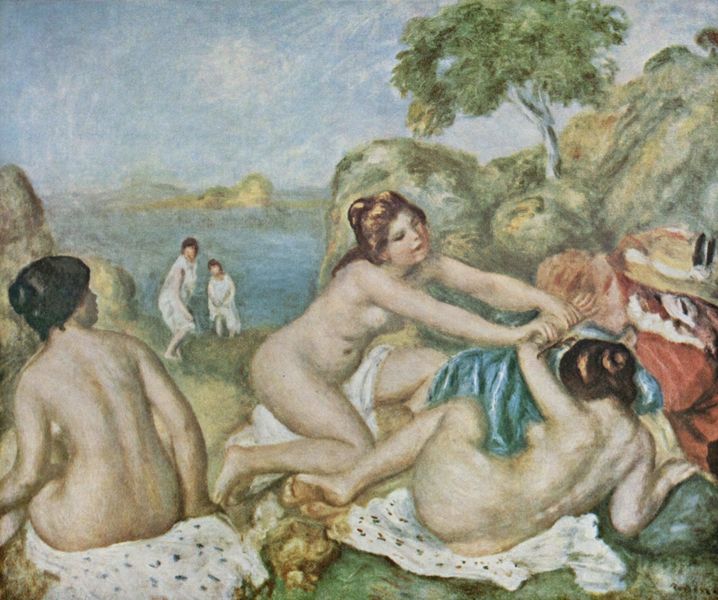
Titel: Drei badende Mädchen mit Krabbe
Künstler: Pierre Auguste Renoir
Standort: Cleveland (Ohio)
Institution: The Cleveland Museum of Art
Schlagwörter: akt, baum, berg, blau, felsen, gemälde, haut, himmel, kampf, kopf, meer, nackt, wasser, weiß, wolken, akte, baden, badende, bäume, fluss, frauen, grün, impressionismus, landschaft, mädchen, ocker, see, sitzen, teich, ufer, braun, brust, busen, damen, frau, frisur, frisuren, grau, hut, kleider, mund, pastell, renoir, rücken, schwarz, türkis, blick, gras, rasen, rot, tuch, wiese, beige, malerei, muster, arme, band, gesicht, inkarnat, kleidung, knoten, stein, steine, bild, hände, öl, hügel, kalt, natur, gehen, sonne, insel, land, figur, gewand, haare, realismus, reich, stoff, tücher, decke, drei, gewänder, rosa, kinder, beine, fell, bein, brüste, dutt, füße, hintern, küste, rückenansicht, sommer, strand, liegen, warm, berge, fels, gebirge, figuren, französisch, böschung, spielen, strohhut, nah, handtuch, handtücher, maler, nabel, bauch, laken, nackte, bauchnabel, erotik, oberschenkel, schenkel, bucht, gemustert, bad, spiel, zusehen, nacktheit, hautfarbe, fuss, fkk, wirbelsäule, streit, rosig, kämpfen, sonnig, necken, verwischt, felle, romantisch, weich, zuschauen, spaß, bergsee, unterschenkel, sonnen, ringen, decken, anfassen, fleischfarben, lupfen, impresionissmus, frauenakte, ausgezogen, dicke, fleischfarbe, rangeln, eingewickelt, konflikt, nachte, strhhut, umgehängt, rivalen, anckt, anh, aus dem wasser kommen, ausgezogen haare, badespass, badetücher, beblümt, gebadet, sfrauen, fette, fauren, impressionalismus